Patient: sex F, age 56
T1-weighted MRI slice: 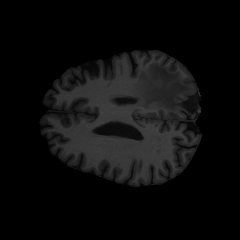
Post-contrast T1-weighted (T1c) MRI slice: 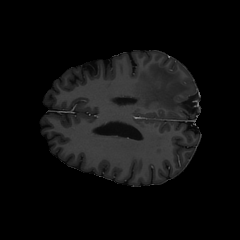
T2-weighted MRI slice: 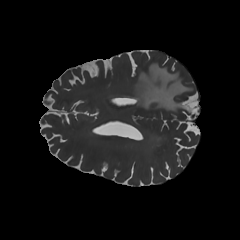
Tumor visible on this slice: yes
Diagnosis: Glioblastoma, IDH-wildtype
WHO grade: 4